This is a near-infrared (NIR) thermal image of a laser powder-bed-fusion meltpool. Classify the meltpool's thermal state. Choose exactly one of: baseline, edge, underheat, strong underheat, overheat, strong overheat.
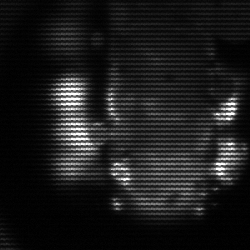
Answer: strong underheat